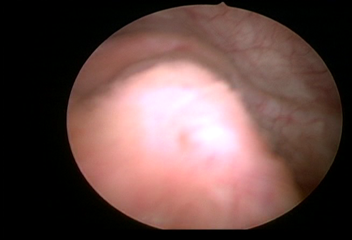
Modality: WLC
Class: Anatomical landmarks
Subclass: UreteralOrifice
Bladder cancer association: No
Annotated structures: Right ureteral orifice